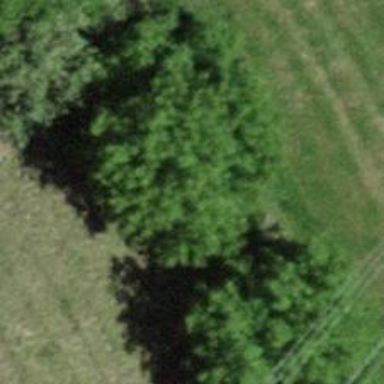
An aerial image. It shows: Row of trees in natural setting.